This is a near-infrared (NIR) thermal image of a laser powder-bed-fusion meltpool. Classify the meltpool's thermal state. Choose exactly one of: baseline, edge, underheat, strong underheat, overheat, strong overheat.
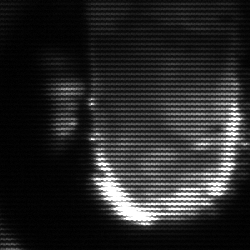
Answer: baseline